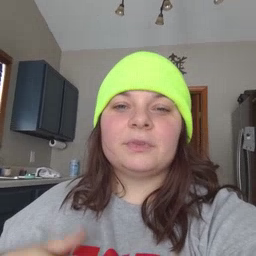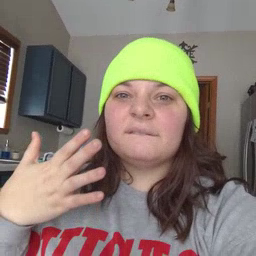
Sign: fast